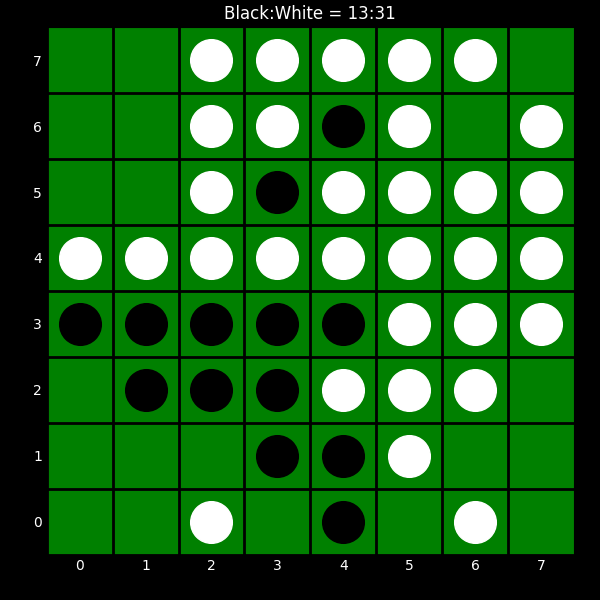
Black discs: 13
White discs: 31